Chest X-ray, AP view. Patient: 56 years old, sex M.
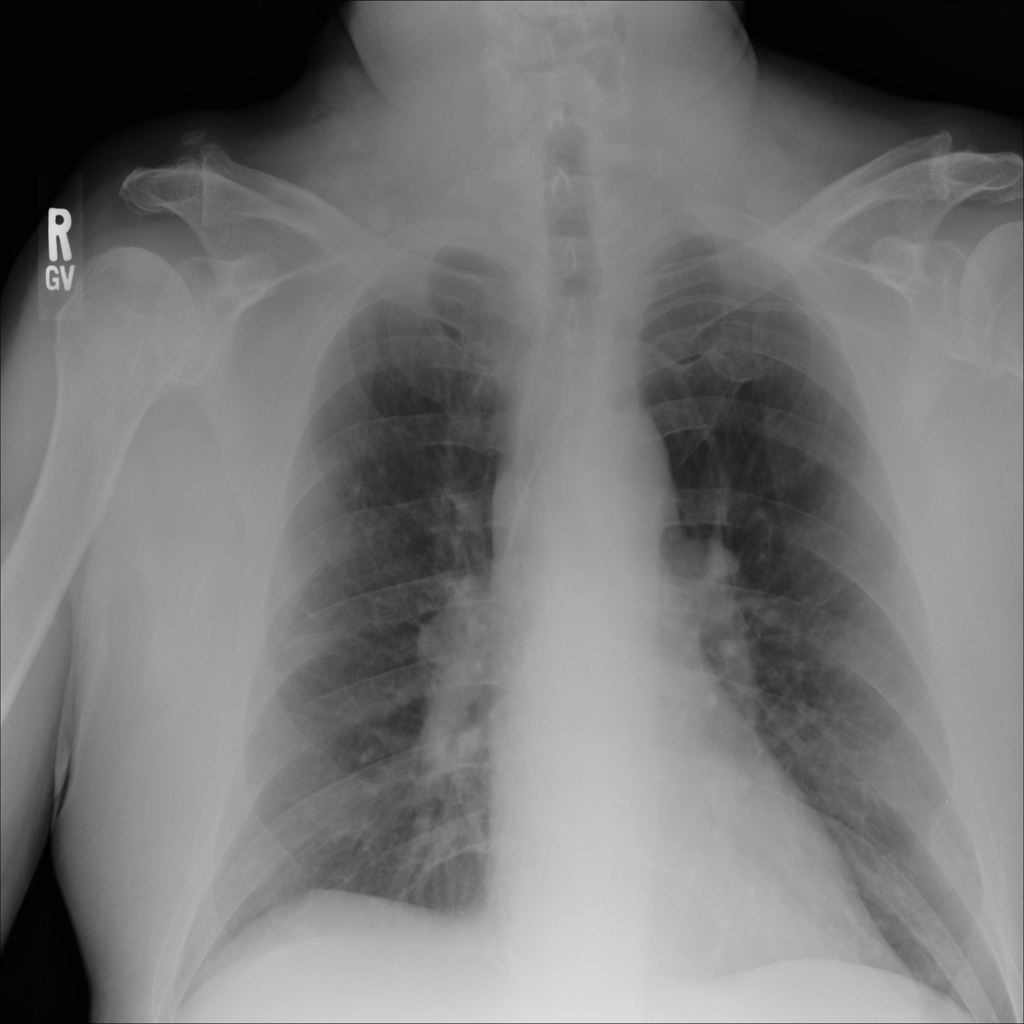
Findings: No Finding